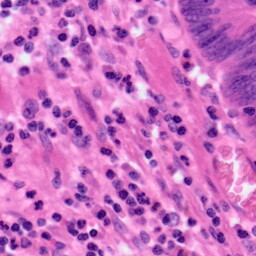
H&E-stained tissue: Colon